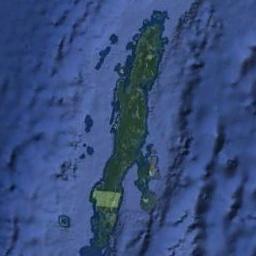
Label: island